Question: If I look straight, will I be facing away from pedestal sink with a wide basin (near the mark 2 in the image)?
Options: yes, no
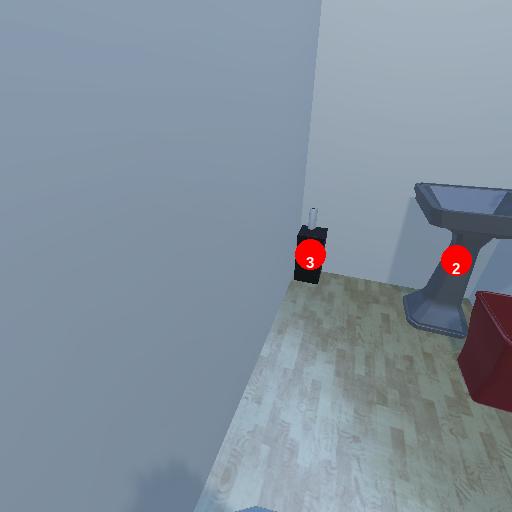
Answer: yes